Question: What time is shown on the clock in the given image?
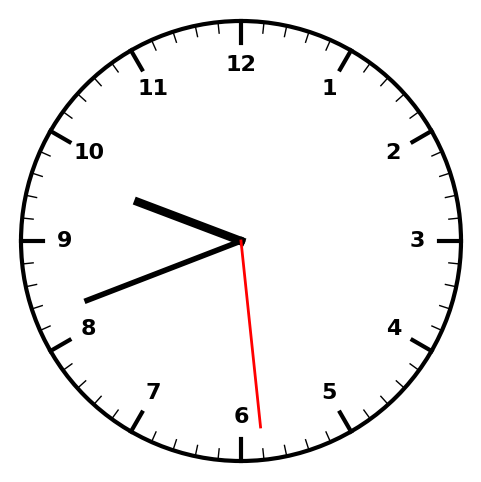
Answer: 09:41:29